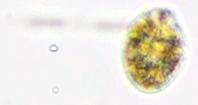
Label: Akashiwo